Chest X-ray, AP view. Patient: 48 years old, sex F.
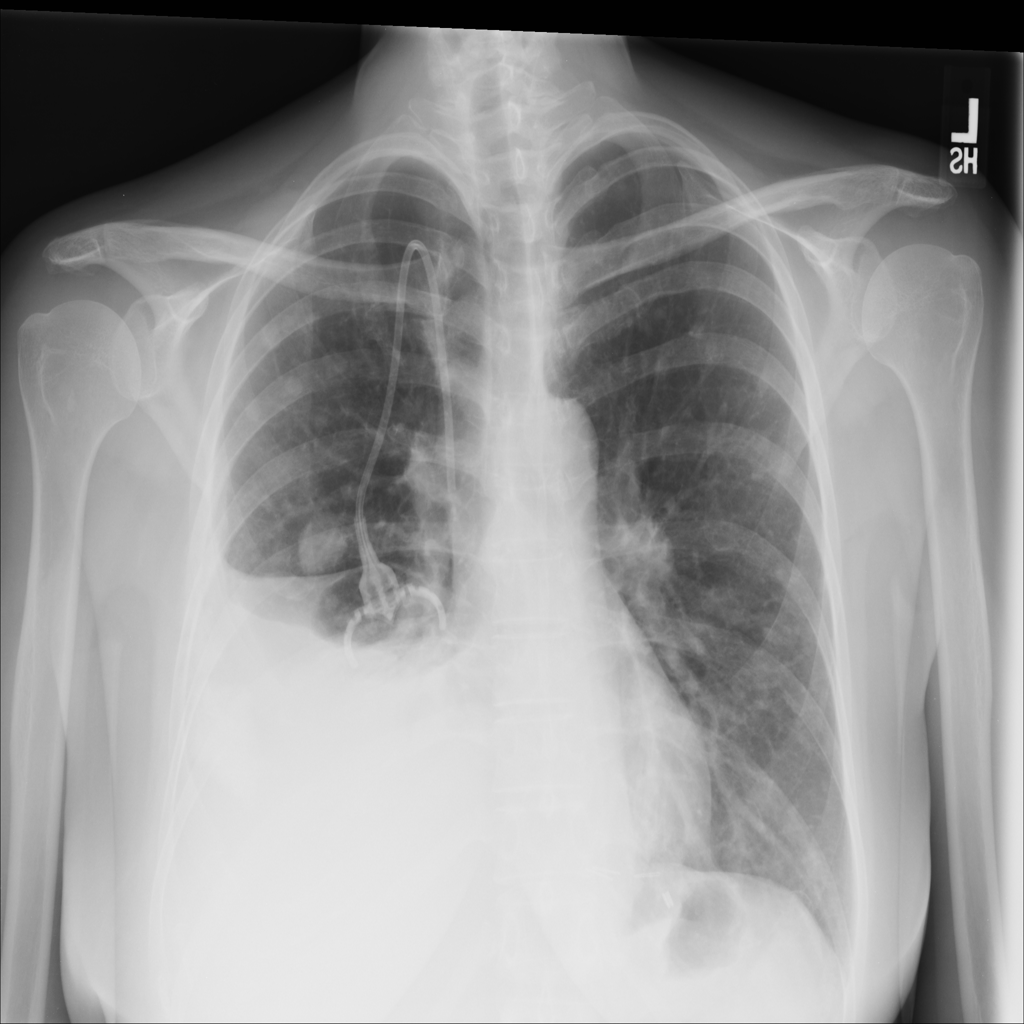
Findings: Effusion